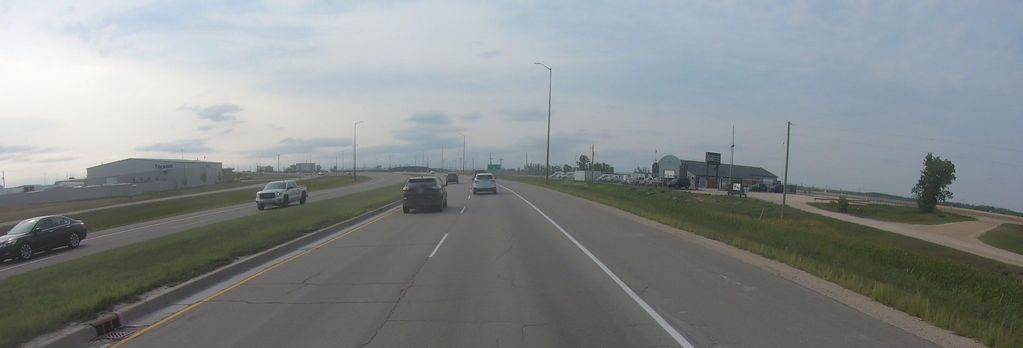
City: winnipeg